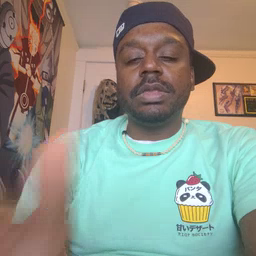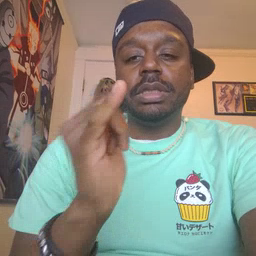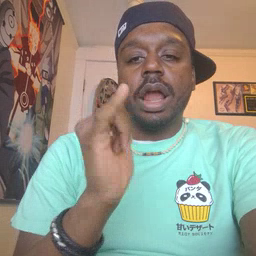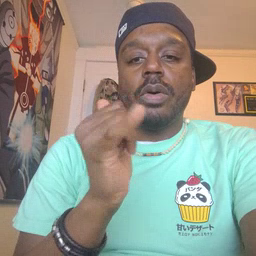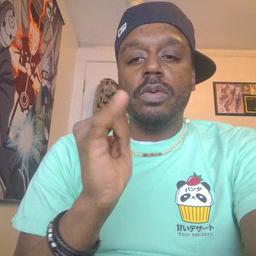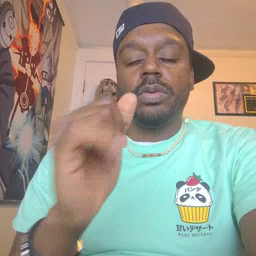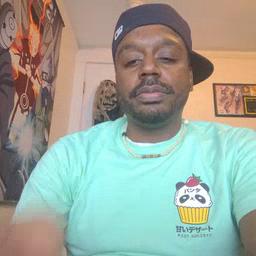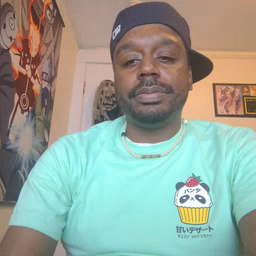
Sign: yellow